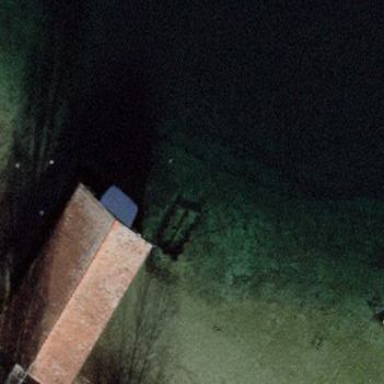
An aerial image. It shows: Boathouse building.